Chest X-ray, AP view. Patient: 33 years old, sex F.
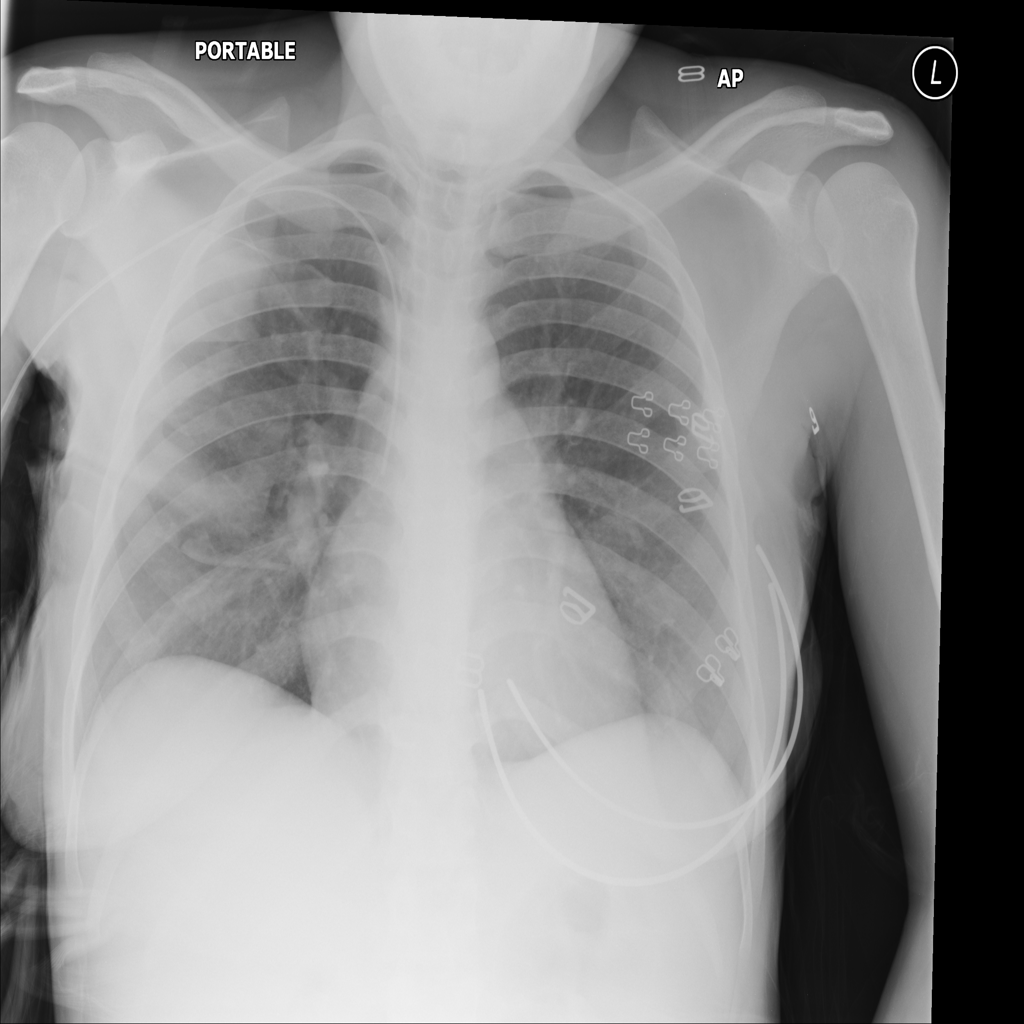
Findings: Consolidation, Infiltration